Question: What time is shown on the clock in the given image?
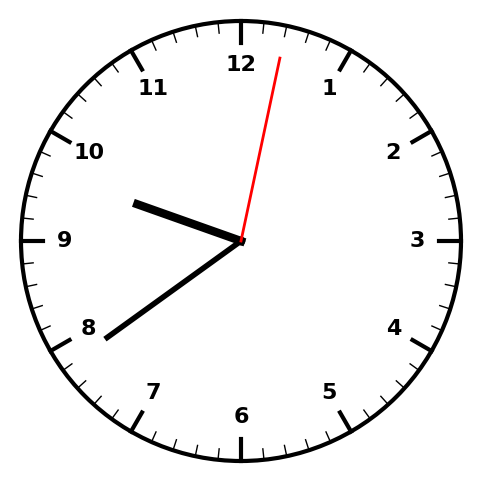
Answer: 09:39:02